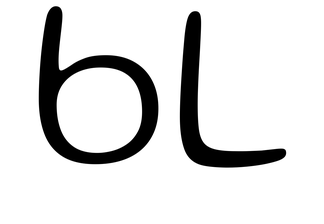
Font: Gluten_ExtraLight